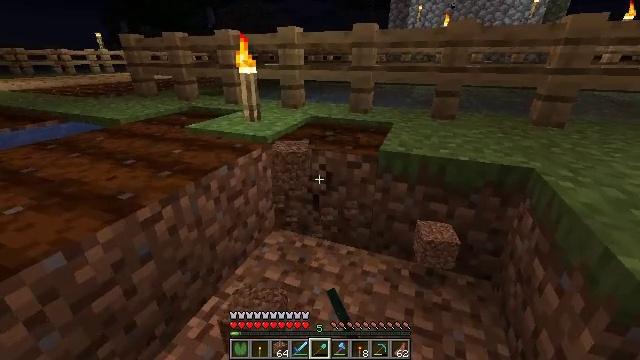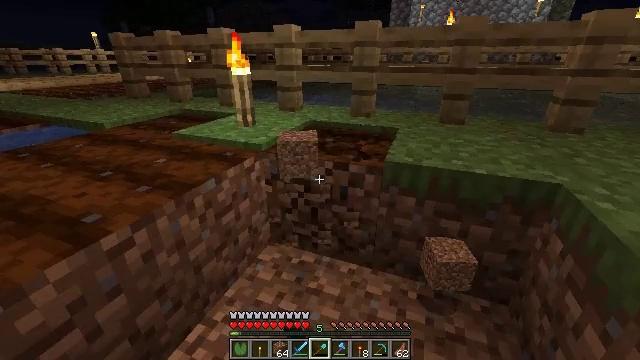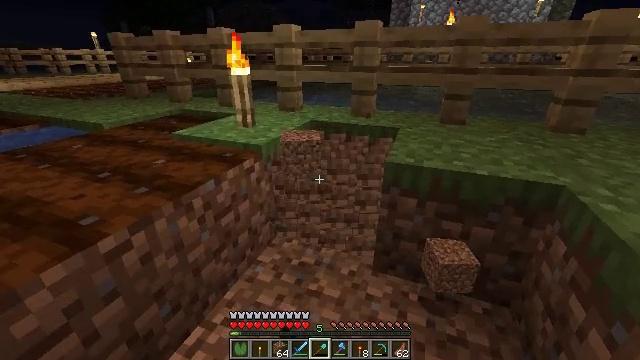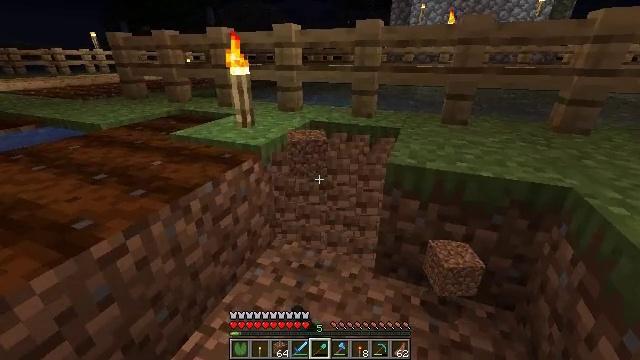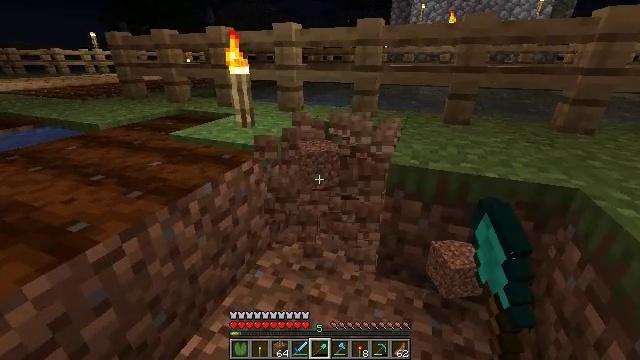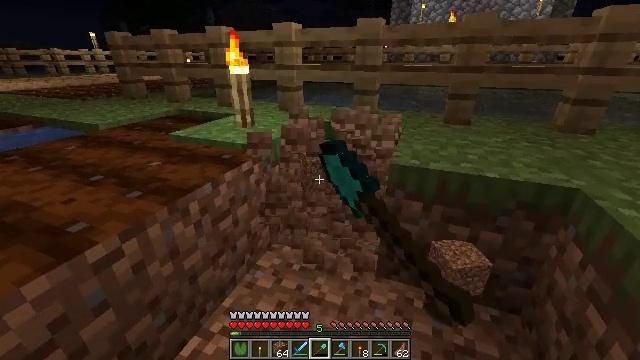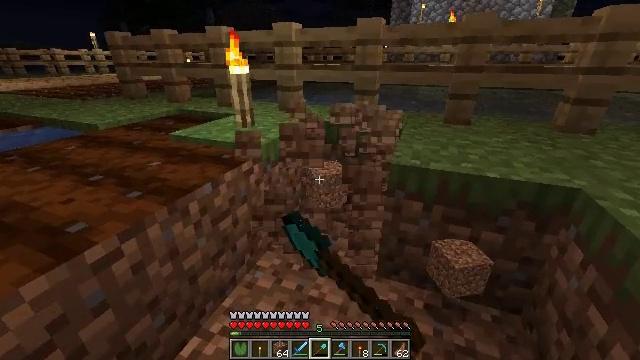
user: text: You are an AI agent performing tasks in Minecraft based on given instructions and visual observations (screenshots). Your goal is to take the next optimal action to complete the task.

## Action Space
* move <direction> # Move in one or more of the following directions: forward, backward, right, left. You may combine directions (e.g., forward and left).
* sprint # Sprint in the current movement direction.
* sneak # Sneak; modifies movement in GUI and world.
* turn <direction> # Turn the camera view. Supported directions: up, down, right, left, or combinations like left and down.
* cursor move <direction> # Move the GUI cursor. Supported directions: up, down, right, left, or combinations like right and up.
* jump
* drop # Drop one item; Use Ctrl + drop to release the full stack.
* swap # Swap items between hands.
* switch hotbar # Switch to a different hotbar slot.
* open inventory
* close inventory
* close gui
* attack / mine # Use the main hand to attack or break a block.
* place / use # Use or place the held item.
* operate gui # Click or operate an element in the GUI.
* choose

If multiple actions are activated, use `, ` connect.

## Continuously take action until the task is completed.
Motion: motion action
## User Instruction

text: Harvest farmland back to plain soil.
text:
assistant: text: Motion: attack / mine
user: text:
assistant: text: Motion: attack / mine
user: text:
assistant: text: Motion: attack / mine
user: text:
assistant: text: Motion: attack / mine
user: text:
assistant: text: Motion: attack / mine
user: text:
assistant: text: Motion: attack / mine
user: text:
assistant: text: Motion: no_op